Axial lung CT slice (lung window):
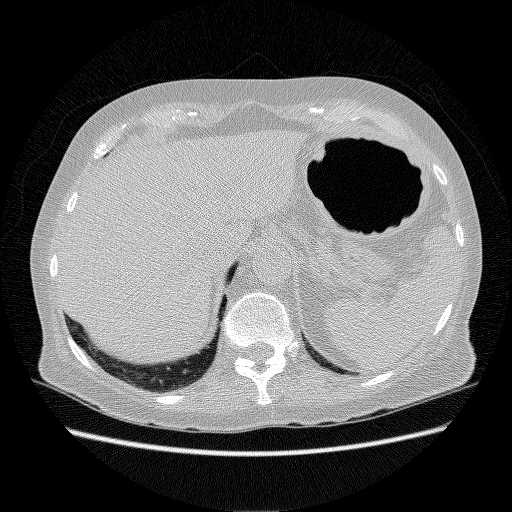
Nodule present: no